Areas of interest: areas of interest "Shenzhen Yuehes Energy Technology Co., Ltd. Fumin Gas Station"
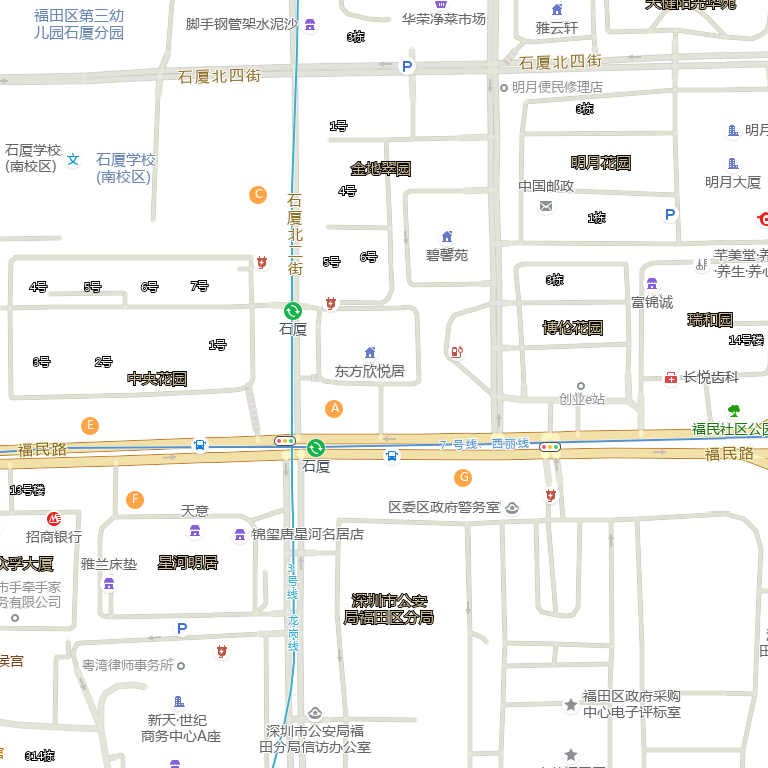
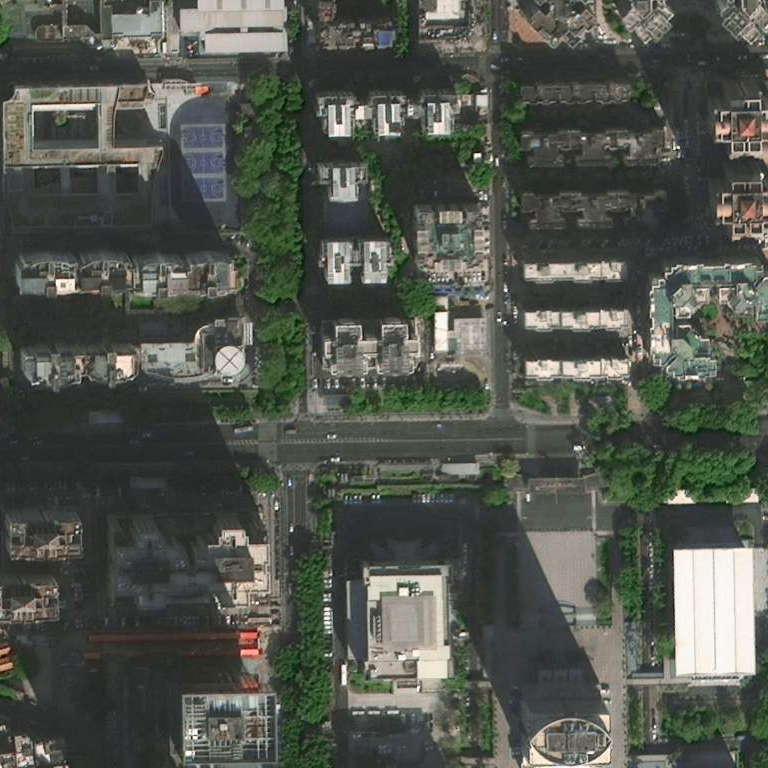